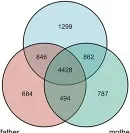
Effects of TBX5 expression on cardiomyocytes. (F) Venn diagram of single-nucleotide polymorphisms and mutations in the HOS patient's family determined using whole-exome sequencing. *p < 0.05, **p < 0.01, and ***p < 0.001; ns, not significant.
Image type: chart (chart)